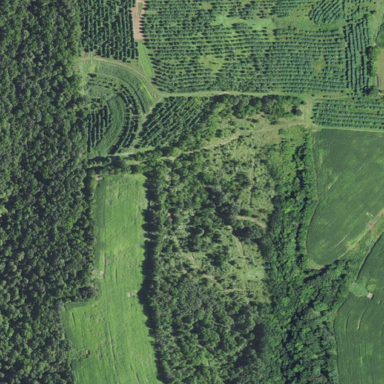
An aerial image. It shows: Woodland plantation with evergreen broadleaved trees.